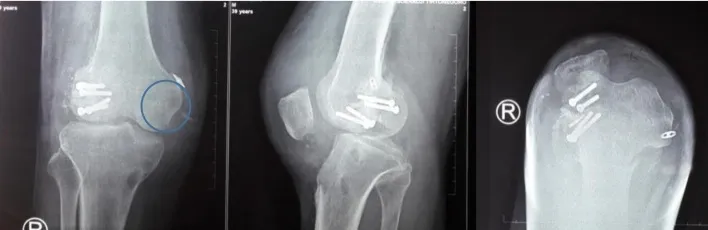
Anteroposterior, Lateral and Skyline view plain radiograph showed the lateral patellar dislocation.
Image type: radiology (x_ray)